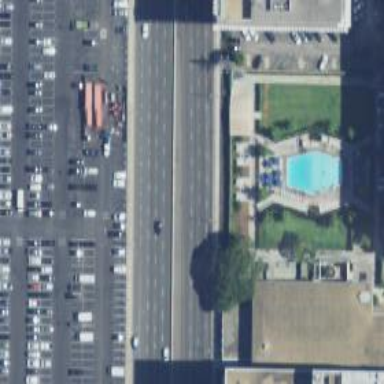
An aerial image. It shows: Hotel building.